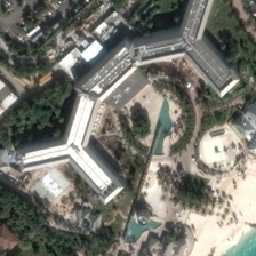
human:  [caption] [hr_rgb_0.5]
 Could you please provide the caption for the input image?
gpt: Houses with lots of grey or white roofs.

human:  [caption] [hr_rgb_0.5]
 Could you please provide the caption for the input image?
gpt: There are some trees around the house.

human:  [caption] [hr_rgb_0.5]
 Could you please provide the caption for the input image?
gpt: There are several trees around the house.

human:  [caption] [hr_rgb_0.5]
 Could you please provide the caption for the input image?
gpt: Many houses of land gray or white roofs.

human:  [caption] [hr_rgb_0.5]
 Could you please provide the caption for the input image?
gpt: a house with a lot of grey or white roofs on the ground.